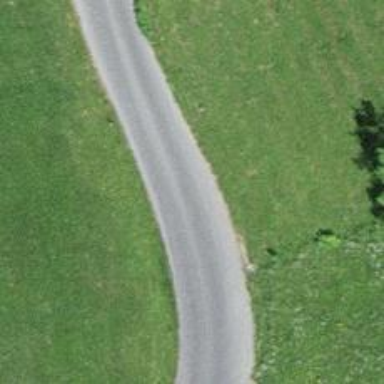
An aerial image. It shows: Unclassified road with asphalt surface.